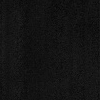
Atmospheric dust classification: dusty